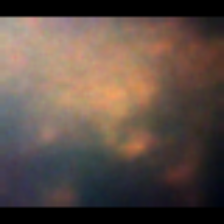
Taxon: Unknown_full_image
Group: Unknown